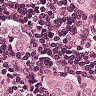
Metastatic tissue present: yes